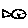
Label: fish